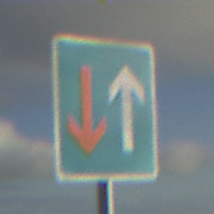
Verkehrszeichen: VorrangVorGegenverkehr
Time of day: SunriseSunset
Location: Outdoor (Nature)
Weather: PartlyCloudy
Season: NotSpecified
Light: Natural